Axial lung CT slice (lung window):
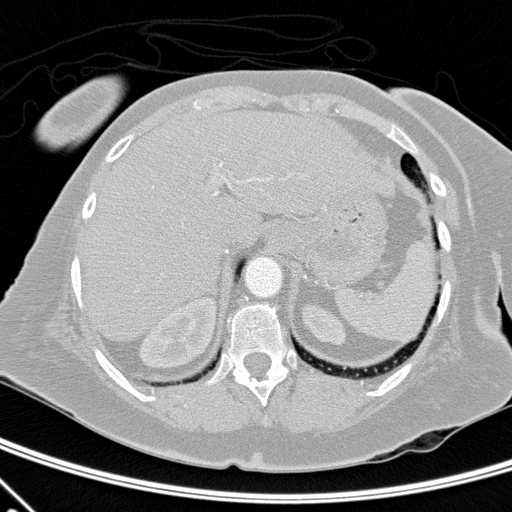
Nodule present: no